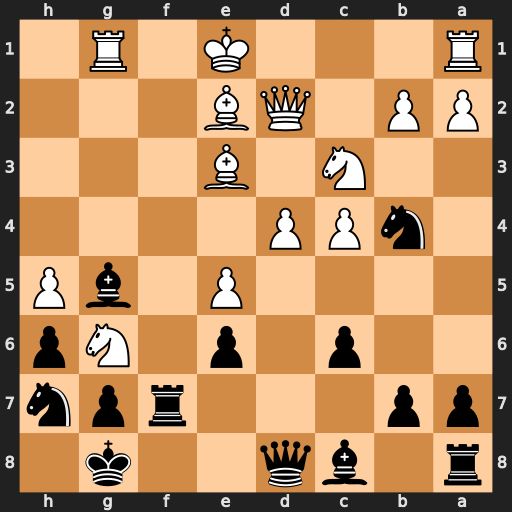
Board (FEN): r1bq2k1/pp3rpn/2p1p1Np/4P1bP/1nPP4/2N1B3/PP1QB3/R3K1R1
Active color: b
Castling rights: Q
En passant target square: -
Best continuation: Bxe3 Qxe3 Nc2+